Question: I'm designing a Web page that has a jqGrid graph getting from MVC controller.
I cannot make jqPlot to plot correctly seconds data. It plot some data correctly (right side of graphics) but then it plots several points in the same X-Axis, which is not correct. I've drilled down the problem to the following code:
[EDIT]
Drilled down the problem.
JavaScript Code:
'''
<script type="text/javascript" src="~/Scripts/jqplot/jquery.jqplot.min.js"></script>
<script type="text/javascript" src="~/Scripts/jqplot/plugins/jqplot.highlighter.min.js"></script>
<script type="text/javascript" src="~/Scripts/jqplot/plugins/jqplot.cursor.min.js"></script>
<script type="text/javascript" src="~/Scripts/jqplot/plugins/jqplot.dateAxisRenderer.min.js"></script>
<script type="text/javascript" src="../src/plugins/jqplot.dateAxisRenderer.min.js"></script>
<script type="text/javascript" src="~/Scripts/jqplot/plugins/jqplot.pieRenderer.min.js"></script>
<div id="chart"></div>
<script type="text/javascript" src="~/Scripts/jqplot/jquery.jqplot.min.js"></script>
<script type="text/javascript" src="~/Scripts/jqplot/plugins/jqplot.highlighter.min.js"></script>
<script type="text/javascript" src="~/Scripts/jqplot/plugins/jqplot.cursor.min.js"></script>
<script type="text/javascript" src="~/Scripts/jqplot/plugins/jqplot.dateAxisRenderer.min.js"></script>
<script type="text/javascript" src="~/Scripts/jqplot/plugins/jqplot.canvasTextRenderer.min.js"></script>
<script type="text/javascript" src="~/Scripts/jqplot/plugins/jqplot.canvasAxisTickRenderer.min.js"></script>
<script type="text/javascript" src="~/Scripts/jqplot/plugins/jqplot.json2.min.js"></script>
<script type="text/javascript">
$(document).ready(function () {
var line1 = [['2013-12-11 19:57.28', 10],
['2013-12-11 19:57.27', 20],
['2013-12-11 19:57.26', 30],
['2013-12-11 19:57.25', 40],
['2013-12-11 19:57.24', 50],
['2013-12-11 19:57.23', 60],
['2013-12-11 19:57.22', 70],
['2013-12-11 19:57.21', 80],
['2013-12-11 19:57.20', 90],
['2013-12-11 19:57.19', 10],
['2013-12-11 19:57.18', 20],
['2013-12-11 19:57.17', 30],
['2013-12-11 19:57.16', 40],
['2013-12-11 19:57.15', 50],
['2013-12-11 19:57.14', 60],
['2013-12-11 19:57.14', 70],
['2013-12-11 19:57.12', 80],
['2013-12-11 19:57.11', 90],
['2013-12-11 19:57.10', 10],
['2013-12-11 19:57.09', 20],
['2013-12-11 19:57.08', 30],
['2013-12-11 19:57.07', 40],
['2013-12-11 19:57.06', 50],
['2013-12-11 19:57.05', 60],
['2013-12-11 19:57.04', 70],
['2013-12-11 19:57.03', 80],
['2013-12-11 19:57.02', 90]];
options = {
title: 'Tendencia Dados de Processo',
height: 500,
axes: {
xaxis: {
renderer: $.jqplot.DateAxisRenderer,
tickRenderer: $.jqplot.CanvasAxisTickRenderer,
tickOptions: {
angle: -90,
fontSize: '8pt',
}
},
yaxis: {
tickOptions: {
formatString: '%.2f',
fontSize: '8pt'
}
}
},
cursor: {
show: true,
showVerticalLine: true,
showTooltipDataPosition: true,
cursorLegendFormatString: '%#d %H:%M:%S',
},
legend: {
show: true,
location: 's',
xoffset: 20,
yoffset: 20
},
highlighter: {
show: true
}
}
var plot = $.jqplot('chart', [line1], options);
});
</script>
'''
jqPlot behaviour:

I don't know what am I doing wrong, but I need to get this graph working fast. Any help appreciated.
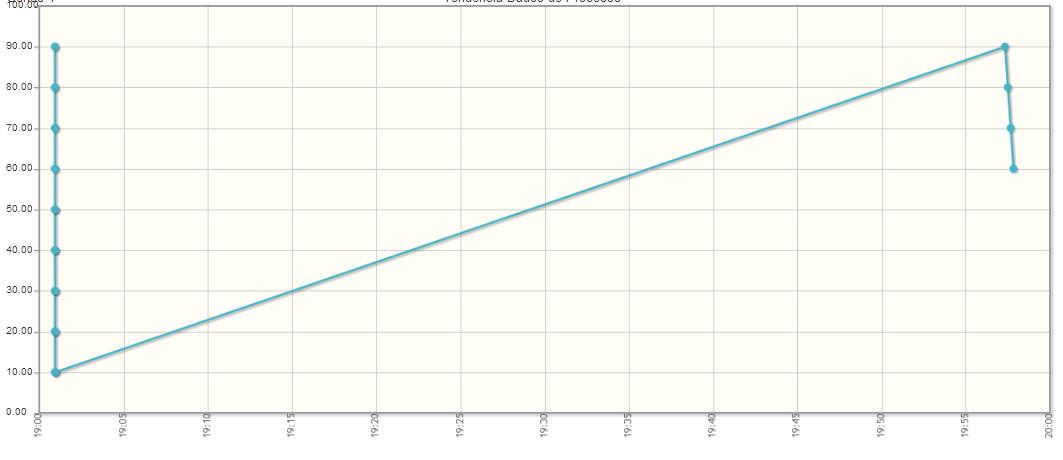
Answer: The input-dates needs to be in a standard format. jqPlot passes the values to '$.jsDate()', which tries many different formats, but none of them allow a period to come between the minutes and seconds.
Change all the '.' to ':', and it works:
'''
var line1 = [['2013-12-11 19:57:28', 10],
['2013-12-11 19:57:27', 20],
['2013-12-11 19:57:26', 30],
['2013-12-11 19:57:25', 40],
['2013-12-11 19:57:24', 50],
['2013-12-11 19:57:23', 60],
...
'''
<URL>